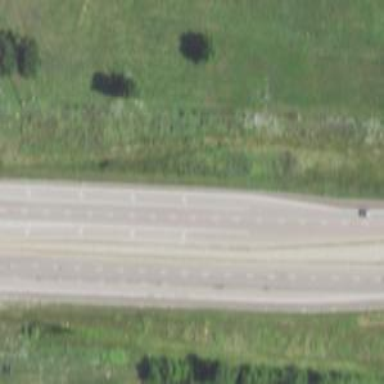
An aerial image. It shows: Asphalt road classified as primary highway with expressway characteristics.